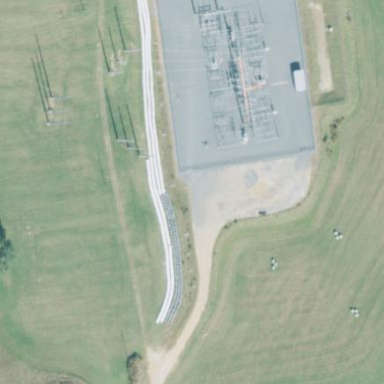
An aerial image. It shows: Power substation with fence around it. The substation is used for switching.